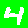
Digit: 4